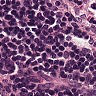
Metastatic tissue present: no